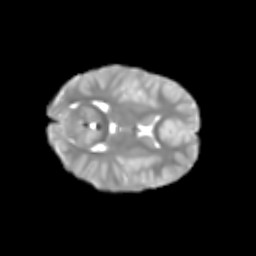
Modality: T2w
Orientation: axial
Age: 6
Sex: female
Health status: healthy